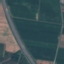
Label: Highway